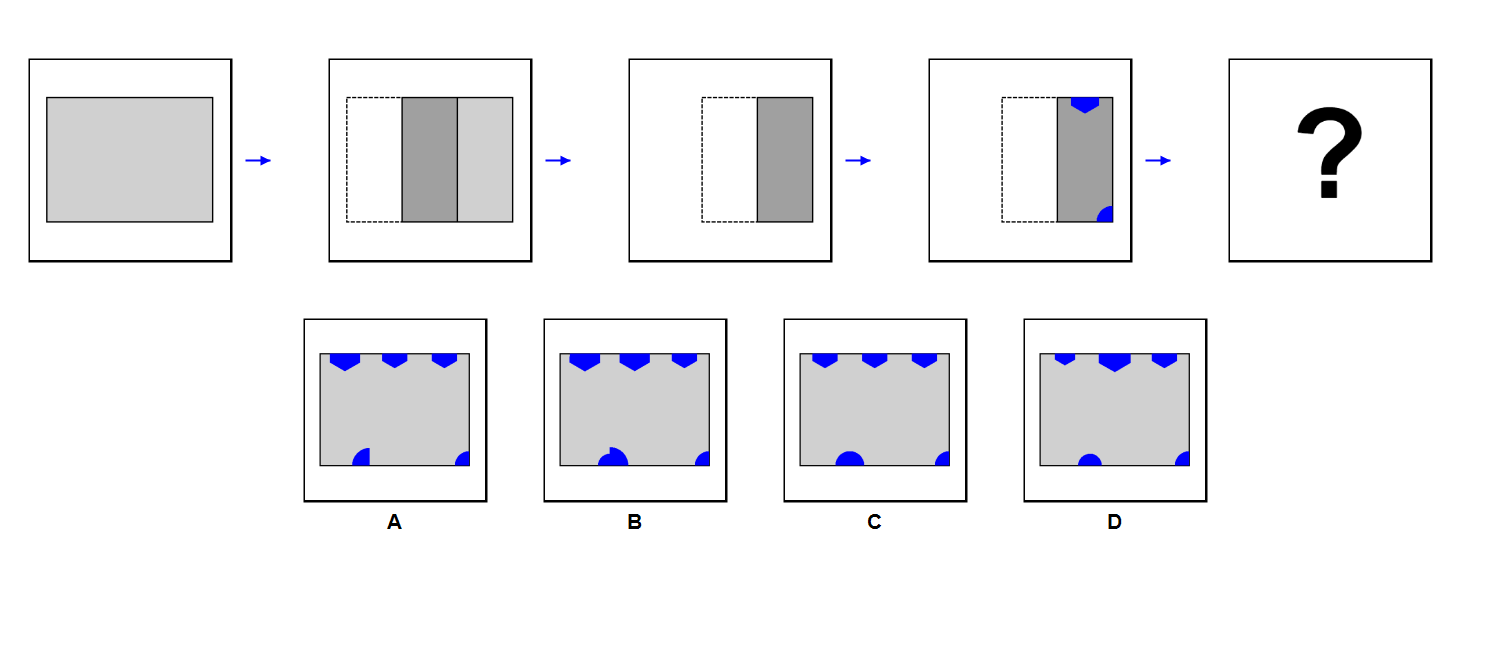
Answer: C